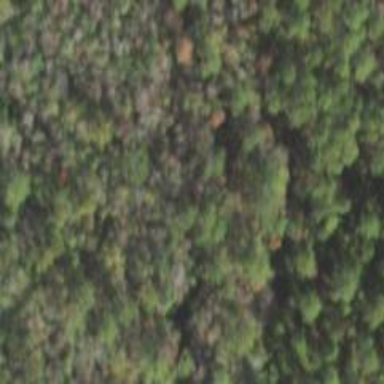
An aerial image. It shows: Woodland with needle-leaved trees.